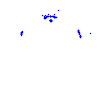
Particle: proton